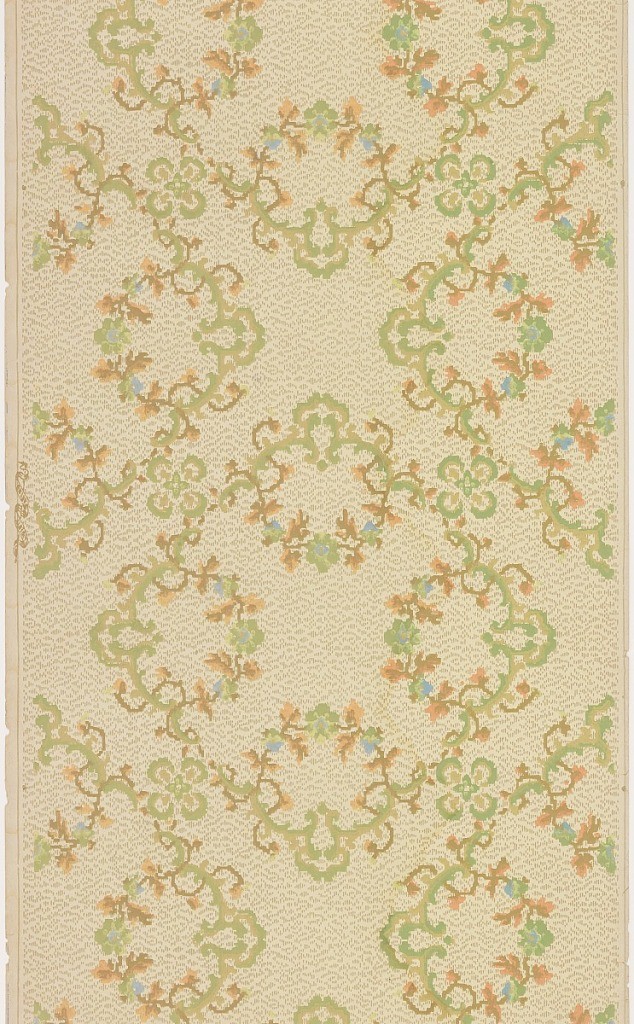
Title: Ceiling paper
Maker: Liberty Wall Paper Company, Schuylerville, New York
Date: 1905–1915
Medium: Machine-printed paper
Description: Square shape with wreath-like ornaments in each of the four corners, composed of vining foliage. Small quatrefoils link the squares together. Printed in brown, orange, and green on tan ground with a moire-like pattern.